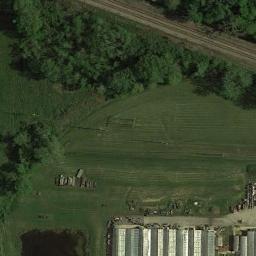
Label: meadow